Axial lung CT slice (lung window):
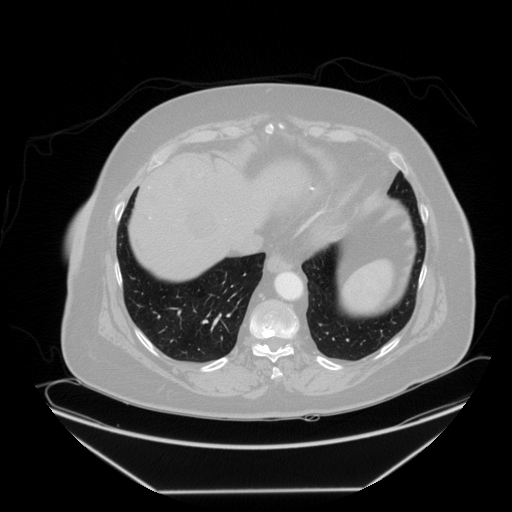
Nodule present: no